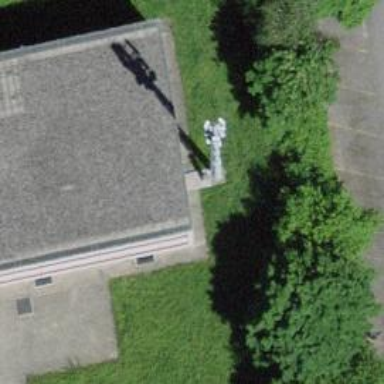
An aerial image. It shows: Man-made mast used for communication purposes.